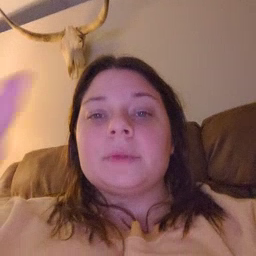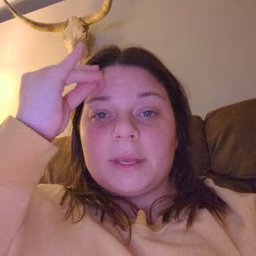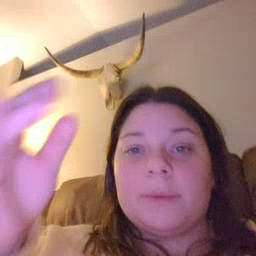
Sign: think